The picture encodes a bearing's raw vibration samples as pixel intensities in a 2-D grid. Determine the bearing's health state. Answer with exactly one of: normal, inner_race, outer_race, ball.
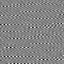
Answer: outer_race